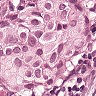
Metastatic tissue present: yes